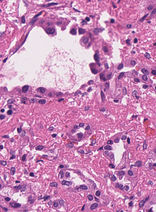
Tumor epithelial tissue: yes
Tumor-associated stroma tissue: yes
Normal tissue: no